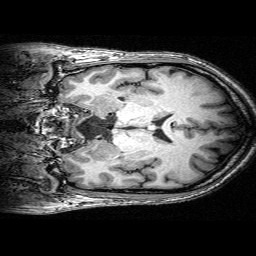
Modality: T1w
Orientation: coronal
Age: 57
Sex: male
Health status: ill
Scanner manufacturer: siemens
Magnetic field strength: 3 T
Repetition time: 0.0025 s
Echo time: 0.00336 s